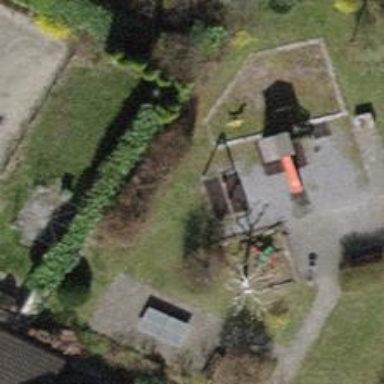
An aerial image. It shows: Playground with swings.